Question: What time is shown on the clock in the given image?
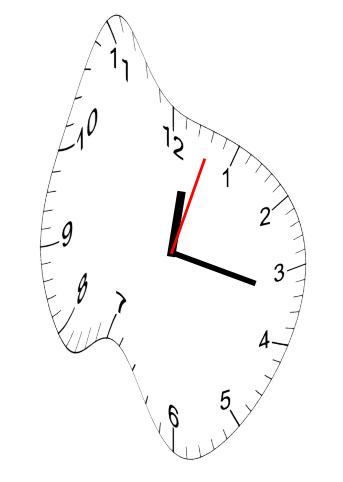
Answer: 12:17:03